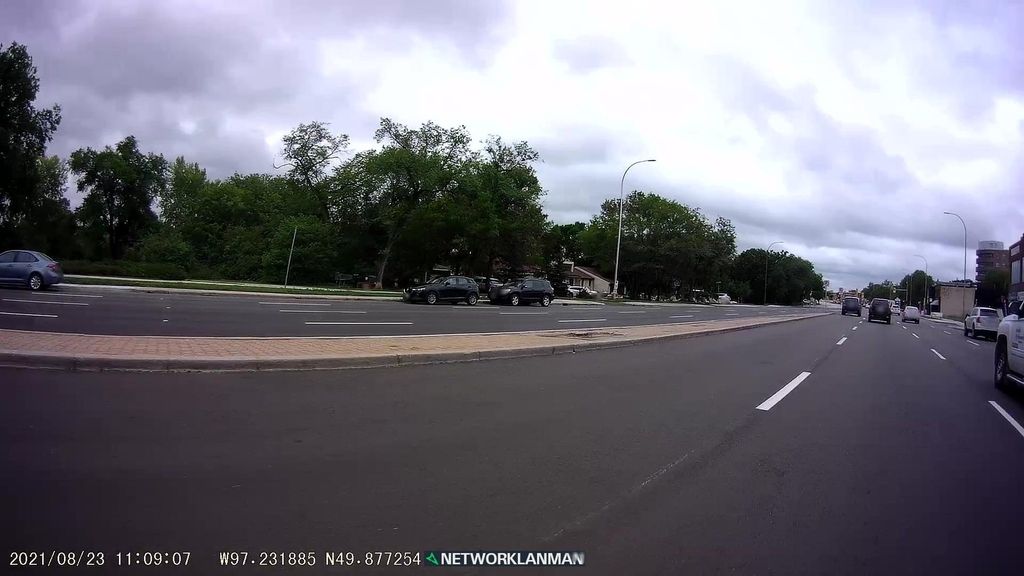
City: winnipeg